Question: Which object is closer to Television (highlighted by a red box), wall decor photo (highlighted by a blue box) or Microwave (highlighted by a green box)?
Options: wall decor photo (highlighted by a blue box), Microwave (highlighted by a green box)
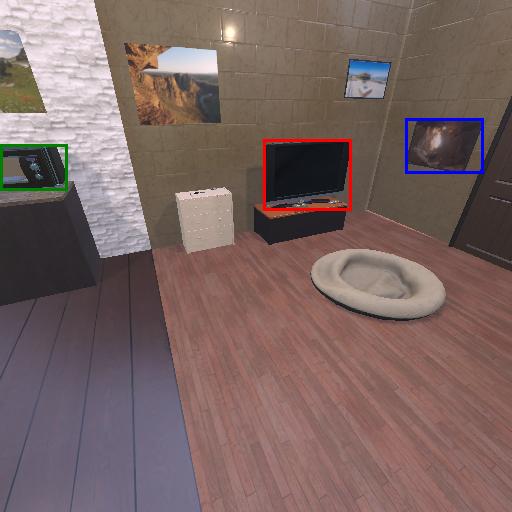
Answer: wall decor photo (highlighted by a blue box)